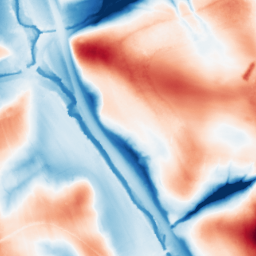
Category: edge_preserving
Decomposition family: guided
Decomposition parameters: radius: 32
eps: 0.01
Upsampling method: linear_exact
Upsampling parameters: scale: 8
Upsampling scale: 8